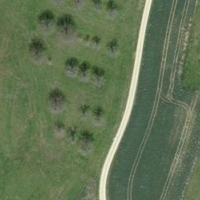
EUNIS habitat code: 25
Species observed at this site:
Medicago sativa